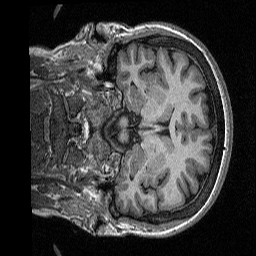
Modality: T1w
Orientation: coronal
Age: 38
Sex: female
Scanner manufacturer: siemens
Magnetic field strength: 3 T
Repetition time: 2.3 s
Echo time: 0.00298 s